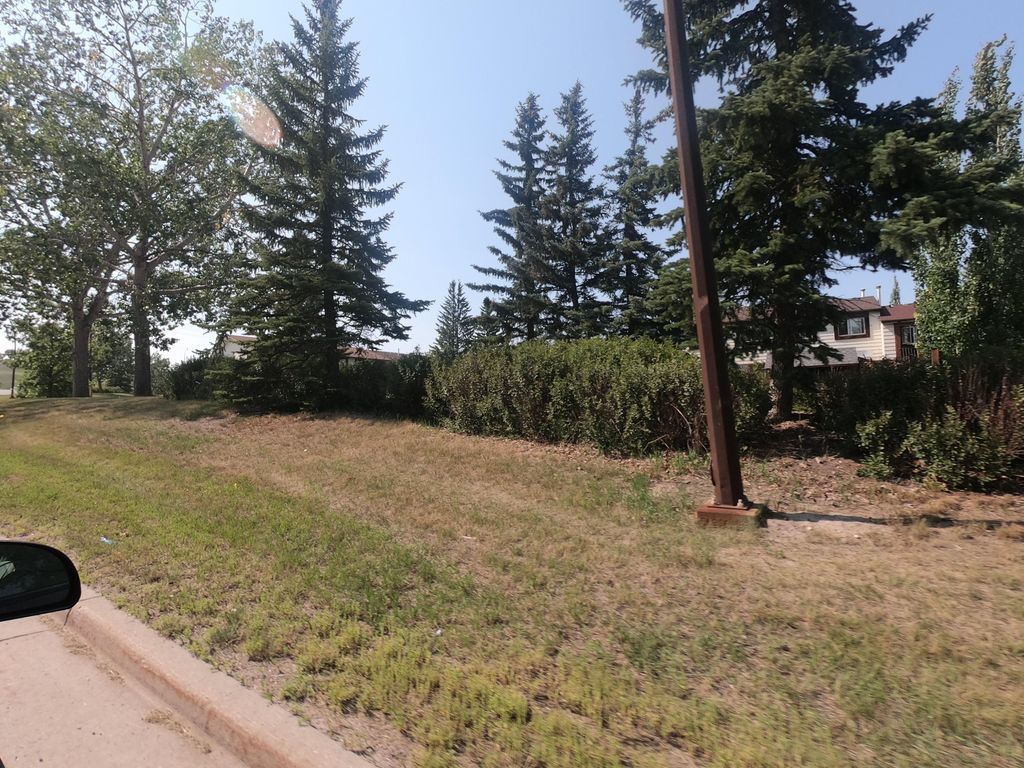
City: calgary